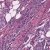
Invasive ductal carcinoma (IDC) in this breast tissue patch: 1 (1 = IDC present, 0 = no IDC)